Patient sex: M
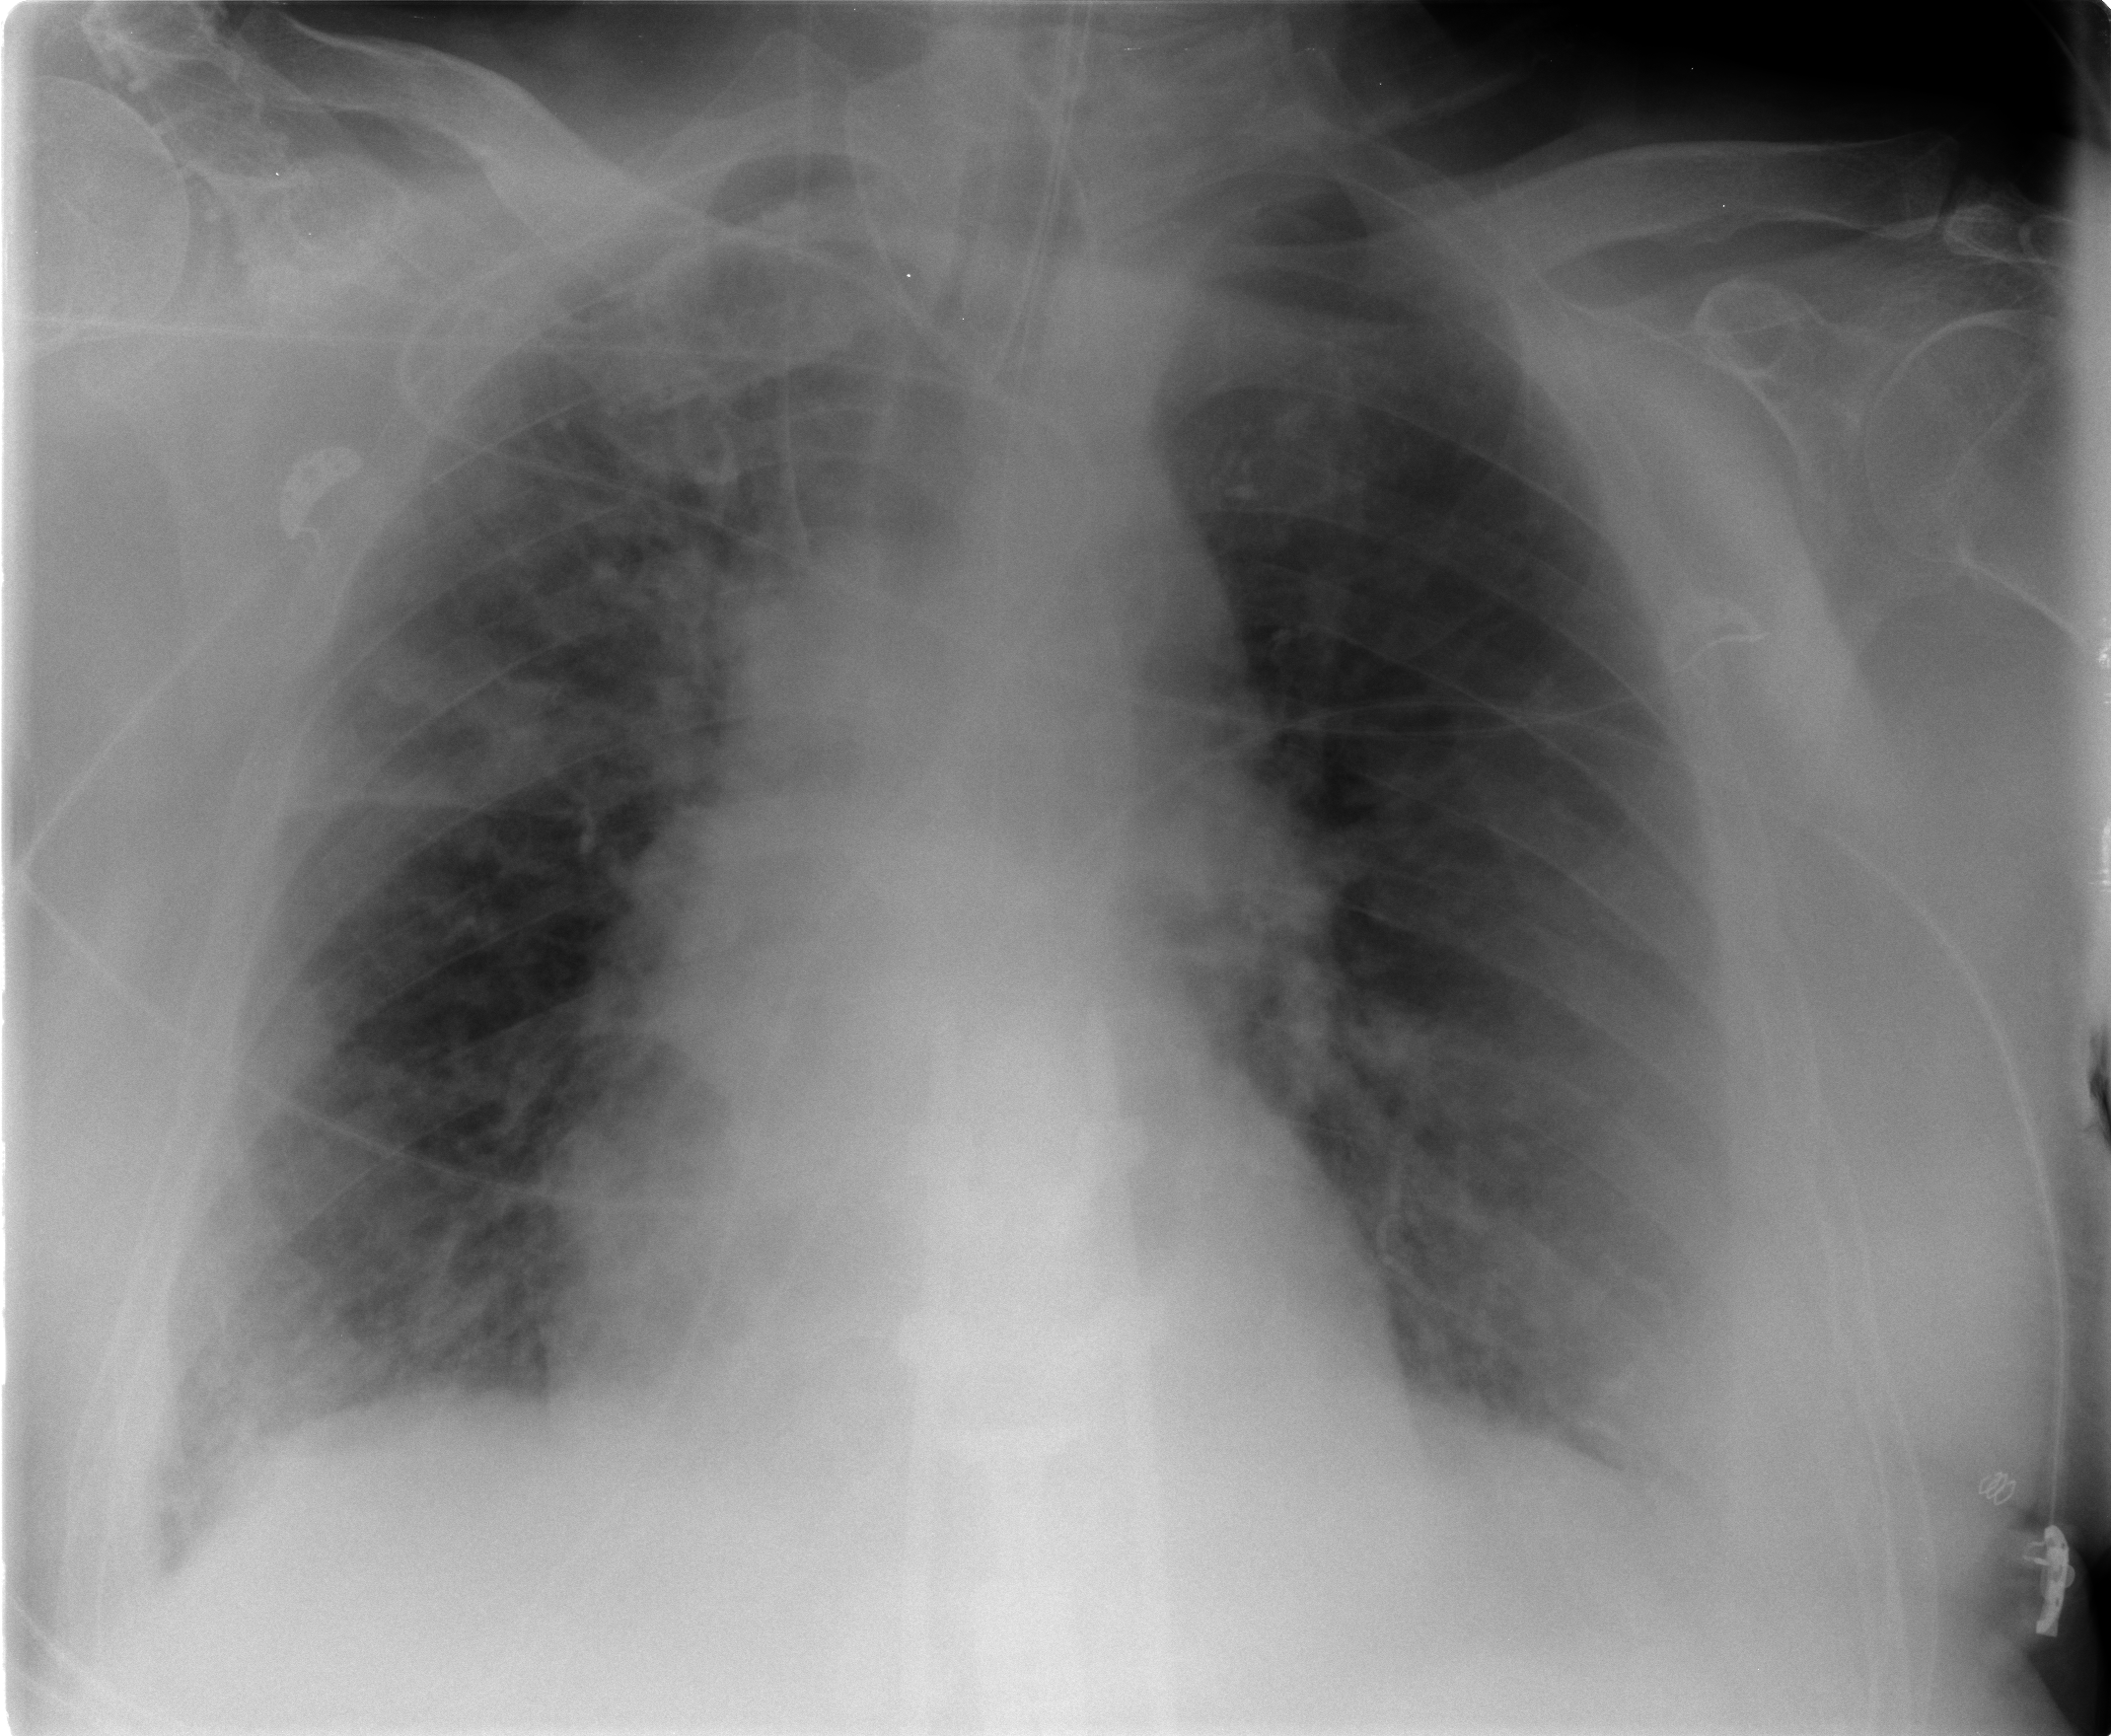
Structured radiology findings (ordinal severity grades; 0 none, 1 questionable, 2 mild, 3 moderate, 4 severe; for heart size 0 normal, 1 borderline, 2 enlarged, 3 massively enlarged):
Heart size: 0
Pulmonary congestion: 2
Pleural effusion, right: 1
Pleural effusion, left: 2
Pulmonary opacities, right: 3
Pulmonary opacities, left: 0
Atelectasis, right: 2
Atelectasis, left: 0